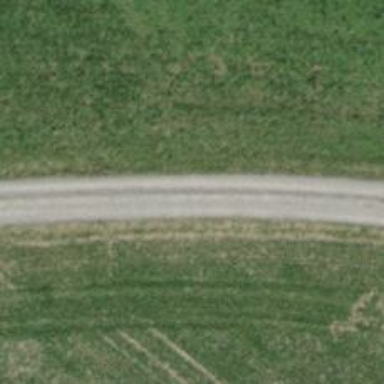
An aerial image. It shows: Gravel track with grade2 tracktype.